Question: I have a table with a dropdownlist, and two text boxes for my users to select their birthdays. All three of them are in a table cell, and they have the same height value. However, for the life of me I can't figure out why they dropdown seems to be floating like 2px next to the text boxes. Below is my code and a picture.
'''
<tr>
<td class="tdLeft" style="padding: 10px; text-align: right">Birthdate:</td>
<td class="tdRight" style="text-align: left">
<asp:DropDownList ID="ddlMonth" CssClass="form-control input-lg" placeholder="Month" runat="server" Width="136px" style="display: inline; text-align: center" Height="45px">
<asp:ListItem Value="01">January</asp:ListItem>
<asp:ListItem Value="02">February</asp:ListItem>
<asp:ListItem Value="03">March</asp:ListItem>
<asp:ListItem Value="04">April</asp:ListItem>
<asp:ListItem Value="05">May</asp:ListItem>
<asp:ListItem Value="06">June</asp:ListItem>
<asp:ListItem Value="07">July</asp:ListItem>
<asp:ListItem Value="08">August</asp:ListItem>
<asp:ListItem Value="09">September</asp:ListItem>
<asp:ListItem Value="10">October</asp:ListItem>
<asp:ListItem Value="11">November</asp:ListItem>
<asp:ListItem Value="12">December</asp:ListItem>
</asp:DropDownList>
<asp:TextBox ID="tbMem1Day"
CssClass="form-control input-lg" placeholder="Day"
runat="server" Width="74px" style="display: inline"></asp:TextBox>
<asp:TextBox ID="tbMem1Year"
CssClass="form-control input-lg" placeholder="Year"
runat="server" Width="124px" style="display: inline"></asp:TextBox>
</td>
</tr>
'''

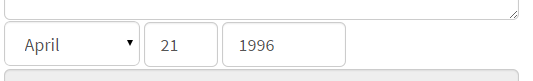
Answer: Add the class "form-inline" to your form.
'''
<form class="form-inline">
'''
If you can't do it that way, you can always use JQuery
'''
<script type="text/javascript">
$(document).ready(function () {
$("form").addClass("form-inline");
});
</script>
'''